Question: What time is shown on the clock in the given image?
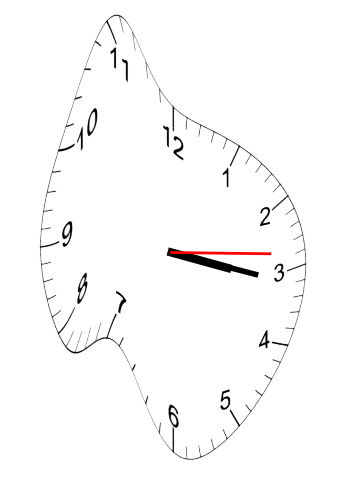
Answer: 03:16:14